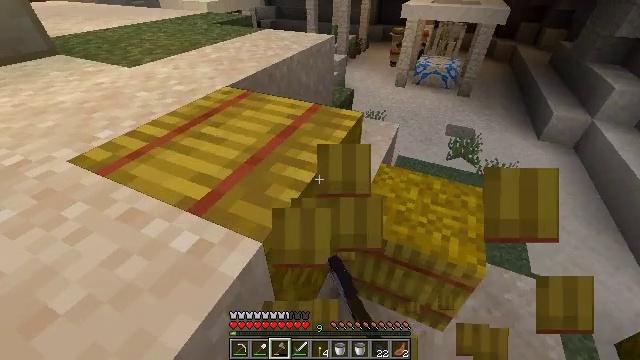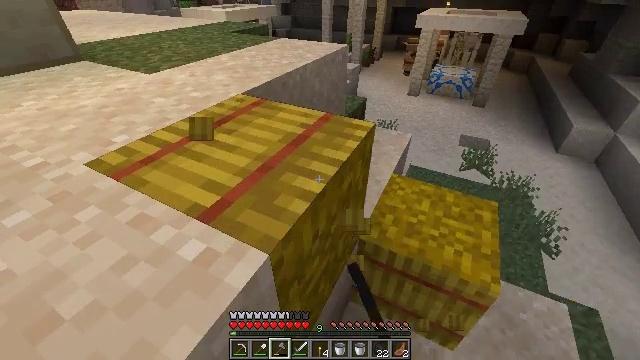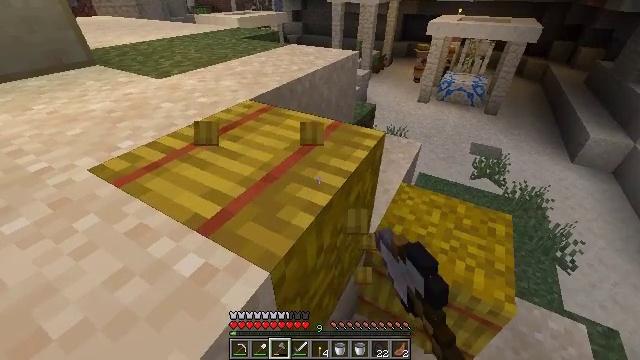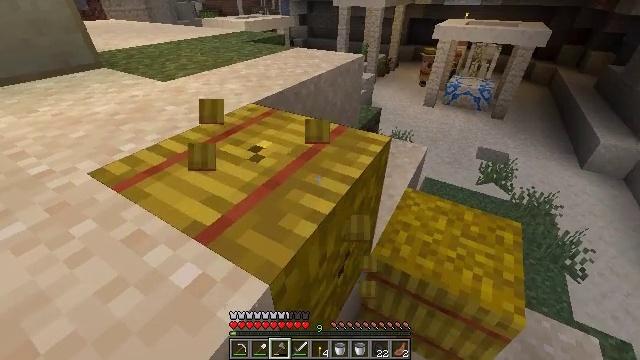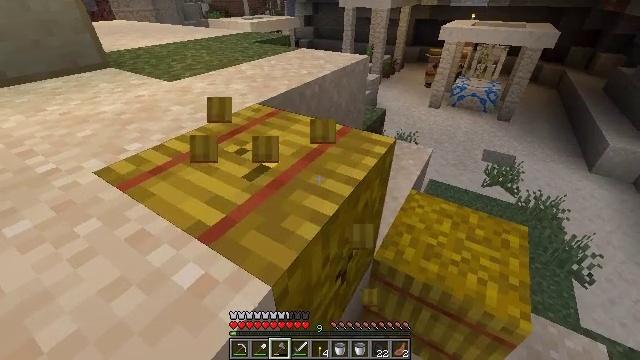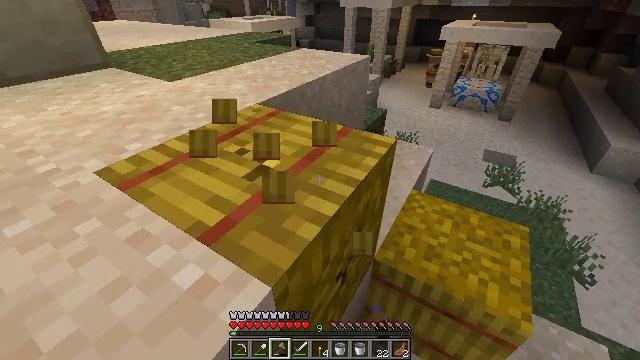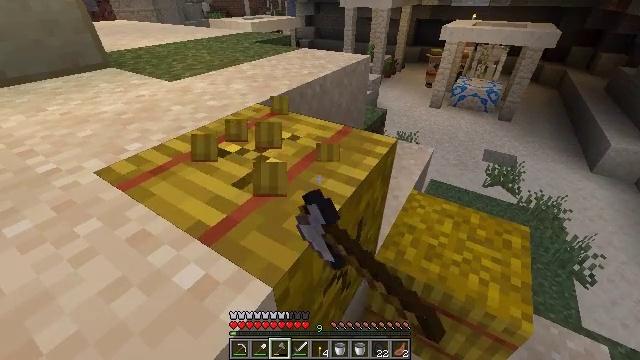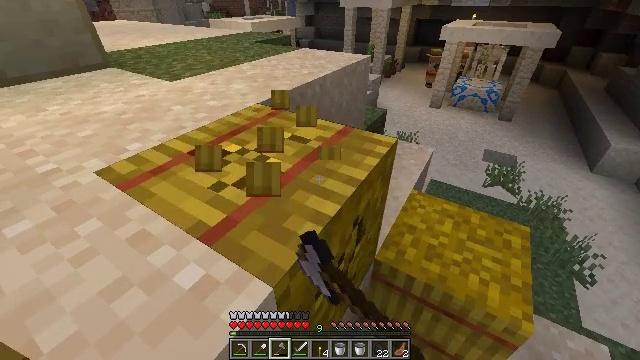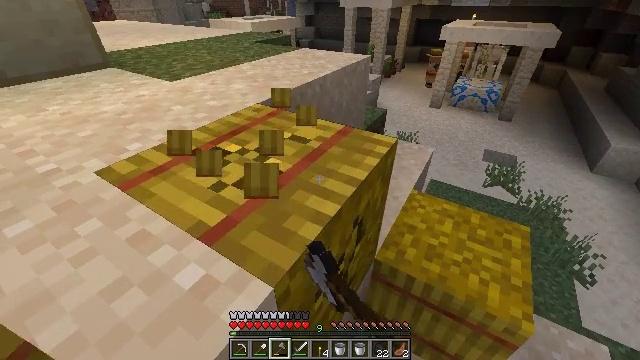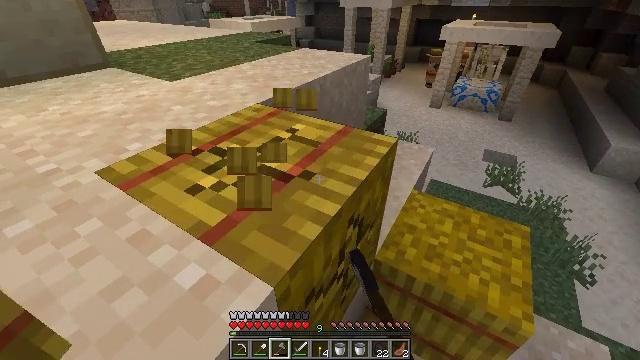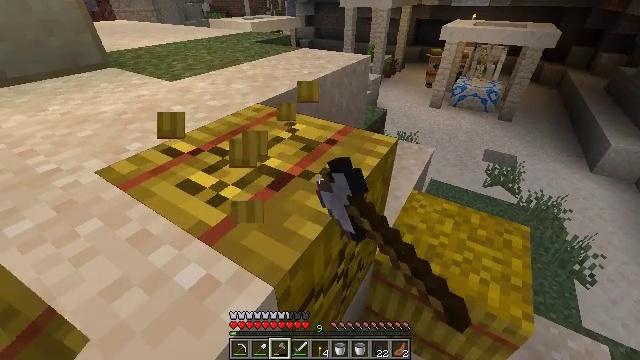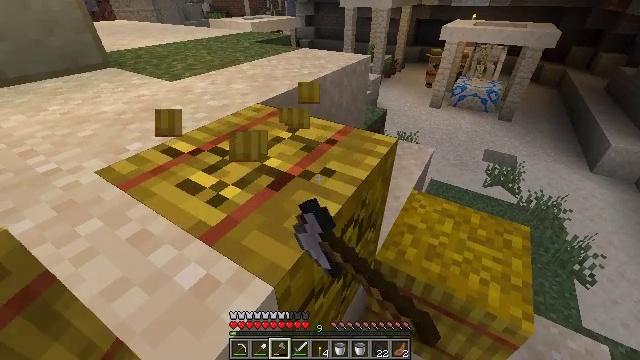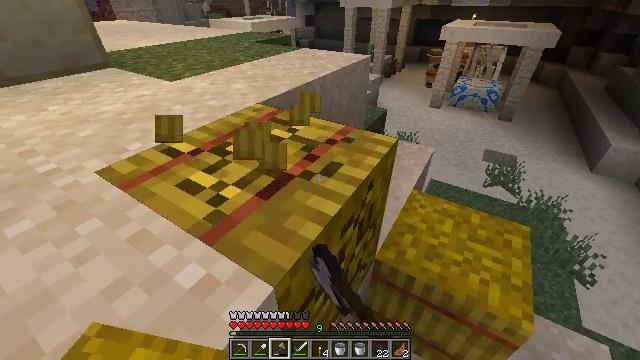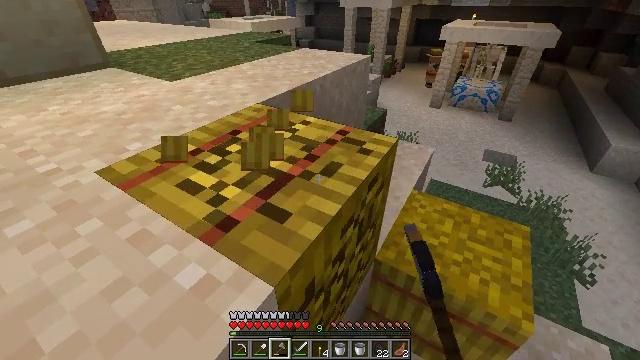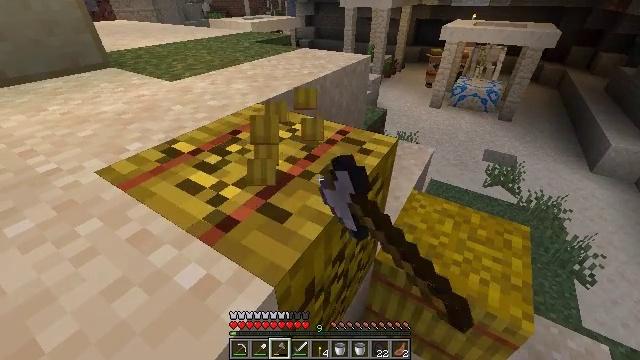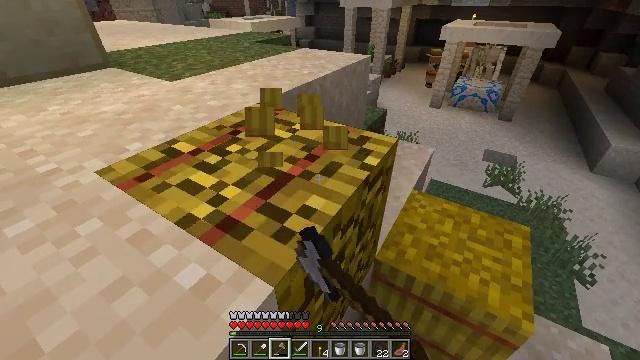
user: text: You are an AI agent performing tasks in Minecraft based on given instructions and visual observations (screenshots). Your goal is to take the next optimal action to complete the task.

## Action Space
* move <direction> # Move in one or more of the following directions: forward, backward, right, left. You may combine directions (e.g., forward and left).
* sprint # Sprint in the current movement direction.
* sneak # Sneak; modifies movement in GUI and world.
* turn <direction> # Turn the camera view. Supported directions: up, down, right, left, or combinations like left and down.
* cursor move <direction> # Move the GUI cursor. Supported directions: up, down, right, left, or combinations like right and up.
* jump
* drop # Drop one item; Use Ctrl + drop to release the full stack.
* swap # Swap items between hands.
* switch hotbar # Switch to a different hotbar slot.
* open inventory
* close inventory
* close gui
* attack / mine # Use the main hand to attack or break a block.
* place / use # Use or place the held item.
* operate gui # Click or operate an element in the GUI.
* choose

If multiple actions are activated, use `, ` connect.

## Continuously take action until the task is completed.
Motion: motion action
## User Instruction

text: Harvest hay blocks from the village.
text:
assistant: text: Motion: turn left and up, attack / mine
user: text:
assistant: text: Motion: turn left and up, attack / mine
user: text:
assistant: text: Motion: turn left, attack / mine
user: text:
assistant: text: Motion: turn left, attack / mine
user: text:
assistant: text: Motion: attack / mine
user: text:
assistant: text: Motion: attack / mine
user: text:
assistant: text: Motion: attack / mine
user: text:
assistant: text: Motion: attack / mine
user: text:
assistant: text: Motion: attack / mine
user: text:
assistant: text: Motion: attack / mine
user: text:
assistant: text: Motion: attack / mine
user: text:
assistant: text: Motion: attack / mine
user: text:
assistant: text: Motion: attack / mine
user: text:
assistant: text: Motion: attack / mine
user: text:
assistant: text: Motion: attack / mine
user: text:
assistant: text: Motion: attack / mine
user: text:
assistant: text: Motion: attack / mine
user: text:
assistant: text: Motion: turn right and down, attack / mine
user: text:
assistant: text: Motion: turn right and down, attack / mine
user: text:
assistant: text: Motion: turn right and down, attack / mine
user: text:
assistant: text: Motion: turn right and down, attack / mine
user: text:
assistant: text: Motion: turn right and down, attack / mine
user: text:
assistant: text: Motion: turn right and down, attack / mine
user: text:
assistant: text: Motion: turn right, attack / mine
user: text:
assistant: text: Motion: turn right, attack / mine
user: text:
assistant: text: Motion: attack / mine
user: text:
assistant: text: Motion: attack / mine
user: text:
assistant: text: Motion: attack / mine
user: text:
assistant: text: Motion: attack / mine
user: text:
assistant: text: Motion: attack / mine